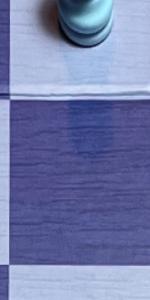
Label: Empty